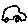
Label: car